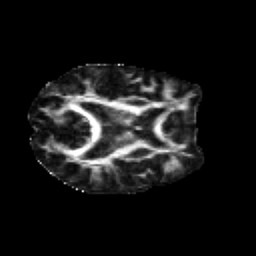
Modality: FA
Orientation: axial
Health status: healthy
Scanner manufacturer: siemens
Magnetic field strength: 3 T
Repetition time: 12 s
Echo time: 0.092 s